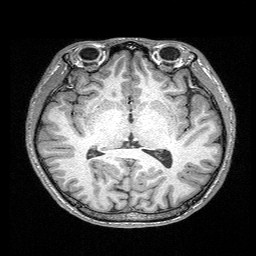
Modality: T1w
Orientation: coronal
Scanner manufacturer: siemens
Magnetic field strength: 3 T
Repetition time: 2.25 s
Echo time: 0.00298 s